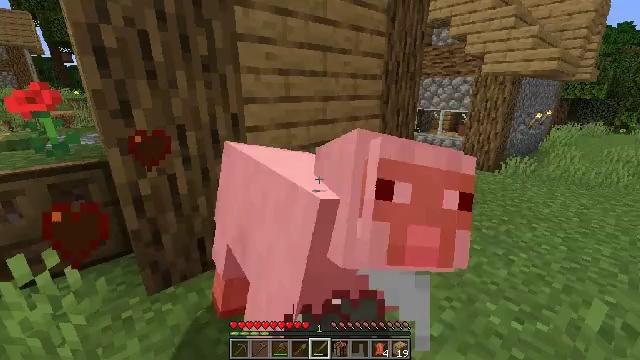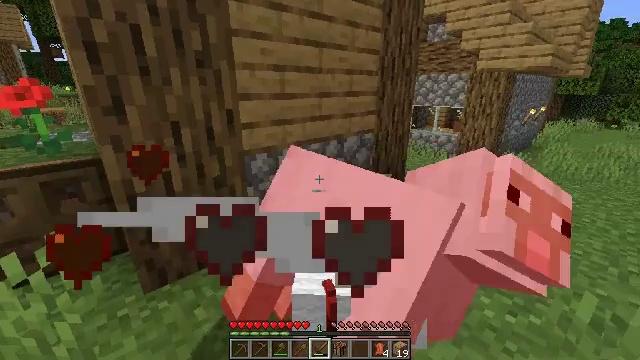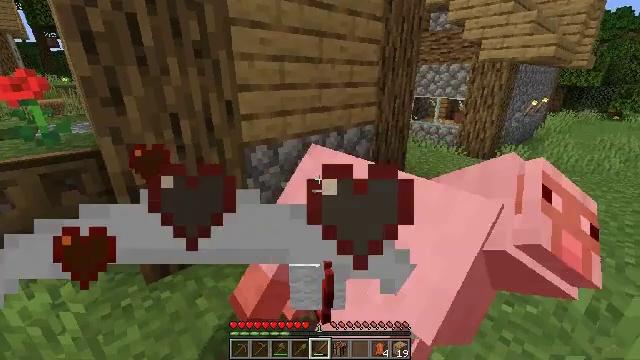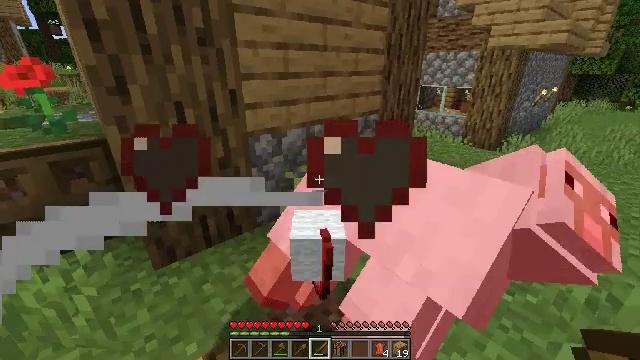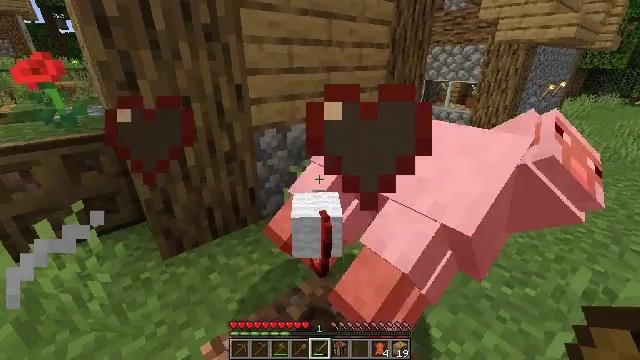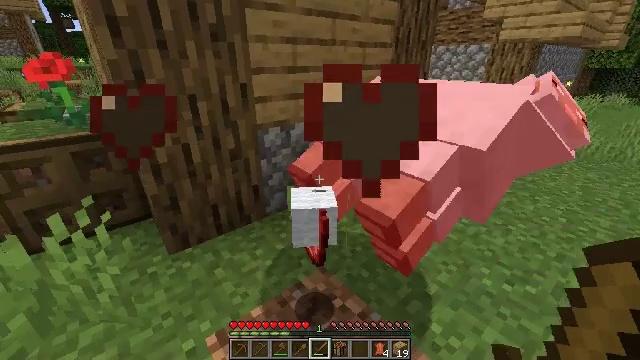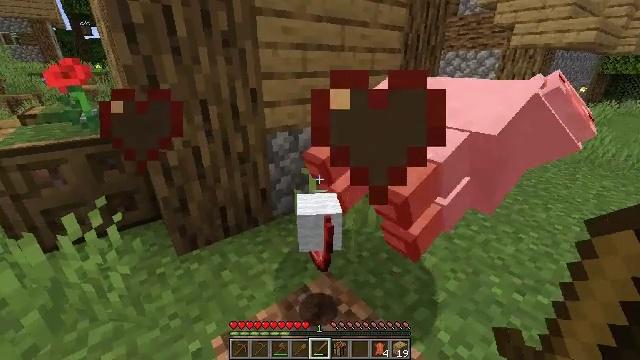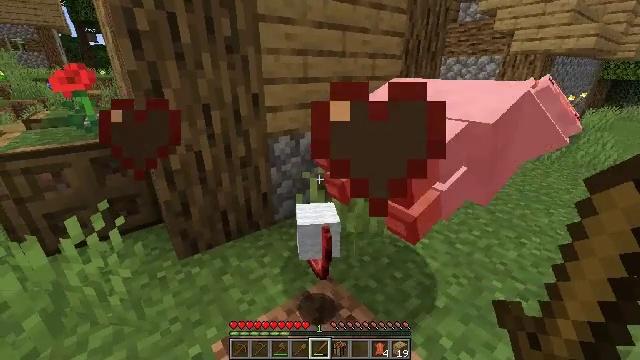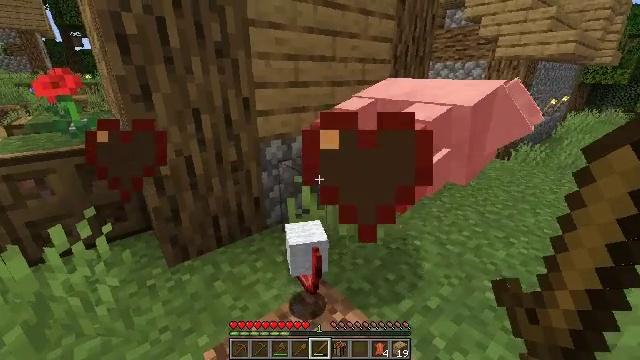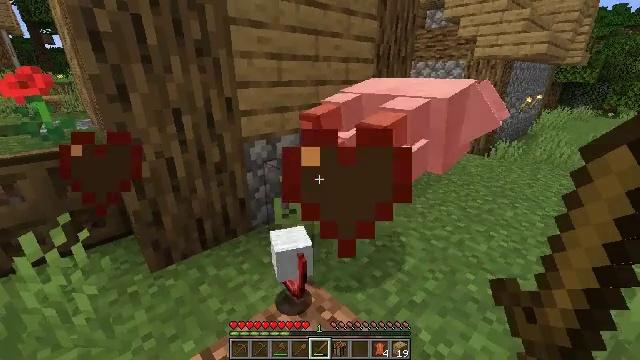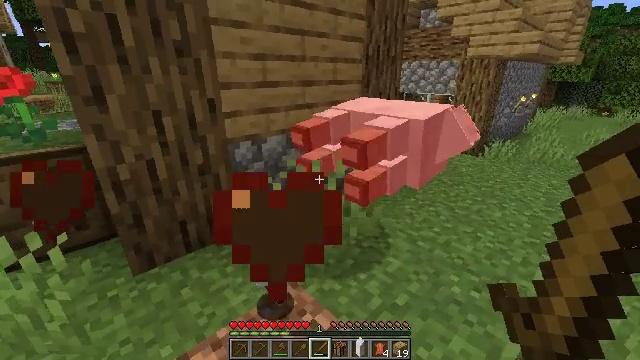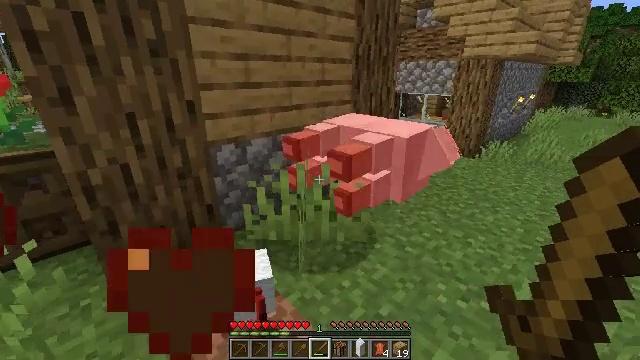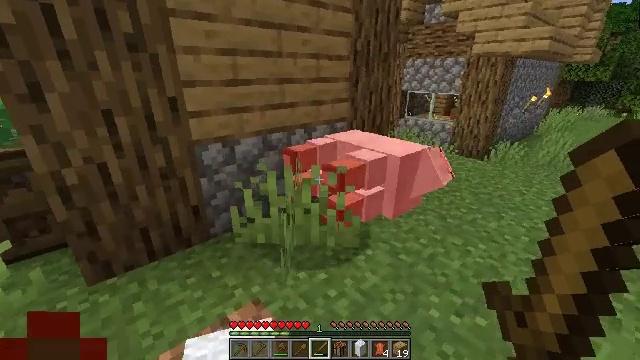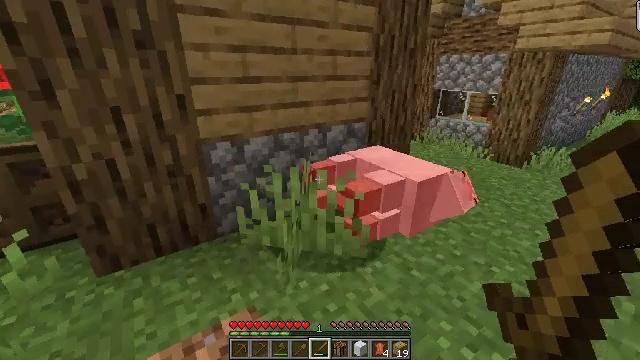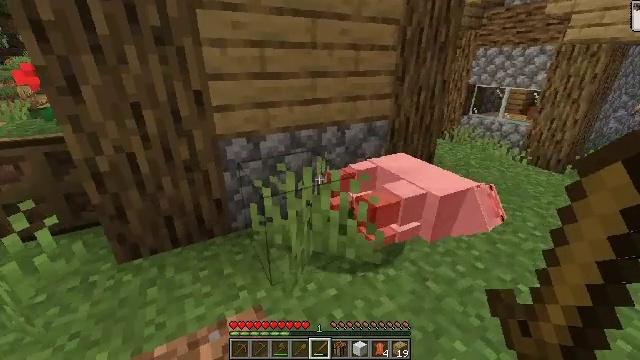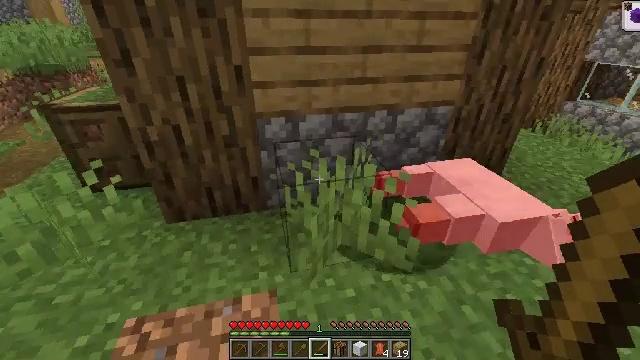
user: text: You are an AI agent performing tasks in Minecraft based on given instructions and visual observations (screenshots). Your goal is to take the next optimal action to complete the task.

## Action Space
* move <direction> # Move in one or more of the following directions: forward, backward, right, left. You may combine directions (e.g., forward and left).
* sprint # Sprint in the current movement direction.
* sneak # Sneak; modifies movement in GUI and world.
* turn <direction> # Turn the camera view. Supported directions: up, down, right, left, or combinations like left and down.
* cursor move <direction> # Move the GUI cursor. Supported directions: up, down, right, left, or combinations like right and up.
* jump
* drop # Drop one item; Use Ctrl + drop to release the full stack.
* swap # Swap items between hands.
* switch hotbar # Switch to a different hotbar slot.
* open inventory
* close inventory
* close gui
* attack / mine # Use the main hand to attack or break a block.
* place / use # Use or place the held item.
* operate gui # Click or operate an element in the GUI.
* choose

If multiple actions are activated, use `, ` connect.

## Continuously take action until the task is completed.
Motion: motion action
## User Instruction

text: Retrieve the white bed for later use.
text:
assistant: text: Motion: no_op
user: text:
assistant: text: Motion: turn down
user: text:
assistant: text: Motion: turn down
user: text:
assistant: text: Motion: turn down
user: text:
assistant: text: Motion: no_op
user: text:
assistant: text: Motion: turn left and up
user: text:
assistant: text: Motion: turn up
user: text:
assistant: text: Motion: turn right
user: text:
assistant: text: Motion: move right, turn right
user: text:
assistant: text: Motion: move forward and move right
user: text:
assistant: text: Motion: move forward and move right
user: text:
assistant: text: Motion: move forward and move right, turn left
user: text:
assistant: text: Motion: move forward and move right, turn left
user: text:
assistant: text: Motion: move forward and move right, turn left and down
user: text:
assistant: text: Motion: move forward and move right, turn left and down
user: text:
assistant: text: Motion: move forward, turn left and down
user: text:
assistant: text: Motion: move forward, turn left and down
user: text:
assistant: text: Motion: move forward, turn left
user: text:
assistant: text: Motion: move forward, turn left and up
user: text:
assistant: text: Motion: move forward and move left, turn left and up
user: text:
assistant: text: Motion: move forward and move left, turn left and up
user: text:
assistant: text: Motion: move forward and move left, turn left and up
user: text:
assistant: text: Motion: move forward and move left, turn left and up
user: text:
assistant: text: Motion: move forward and move left, turn left and up
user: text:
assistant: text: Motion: move forward and move left, turn left
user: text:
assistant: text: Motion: move forward and move left
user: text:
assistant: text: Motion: move forward and move left
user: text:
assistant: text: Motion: move forward and move left
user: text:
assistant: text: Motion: move forward and move left
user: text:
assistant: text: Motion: move forward and move left